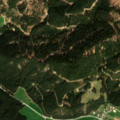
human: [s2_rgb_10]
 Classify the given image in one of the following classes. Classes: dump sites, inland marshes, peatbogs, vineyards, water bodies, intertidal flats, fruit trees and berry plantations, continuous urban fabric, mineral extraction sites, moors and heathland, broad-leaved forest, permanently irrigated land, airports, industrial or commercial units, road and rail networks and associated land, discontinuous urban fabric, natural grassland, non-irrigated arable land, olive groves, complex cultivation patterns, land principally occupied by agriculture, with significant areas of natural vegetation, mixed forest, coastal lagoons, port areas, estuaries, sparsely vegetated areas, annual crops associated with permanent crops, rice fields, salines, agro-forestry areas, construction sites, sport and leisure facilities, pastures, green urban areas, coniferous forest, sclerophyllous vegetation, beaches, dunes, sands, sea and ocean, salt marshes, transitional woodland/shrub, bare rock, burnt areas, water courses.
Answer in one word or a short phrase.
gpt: discontinuous urban fabric, pastures, coniferous forest